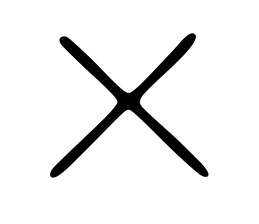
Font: Gluten_Thin